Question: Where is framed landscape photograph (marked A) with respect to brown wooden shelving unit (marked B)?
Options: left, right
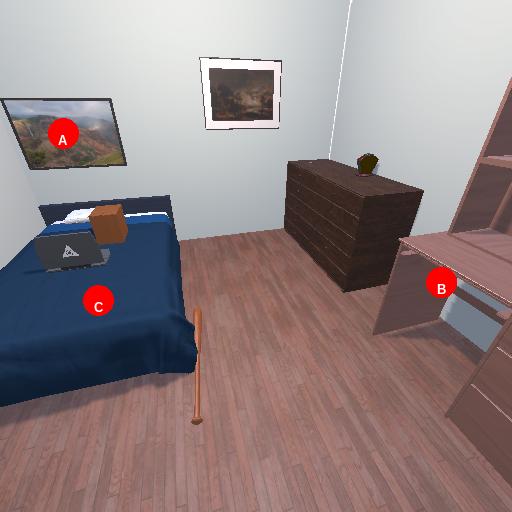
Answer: left